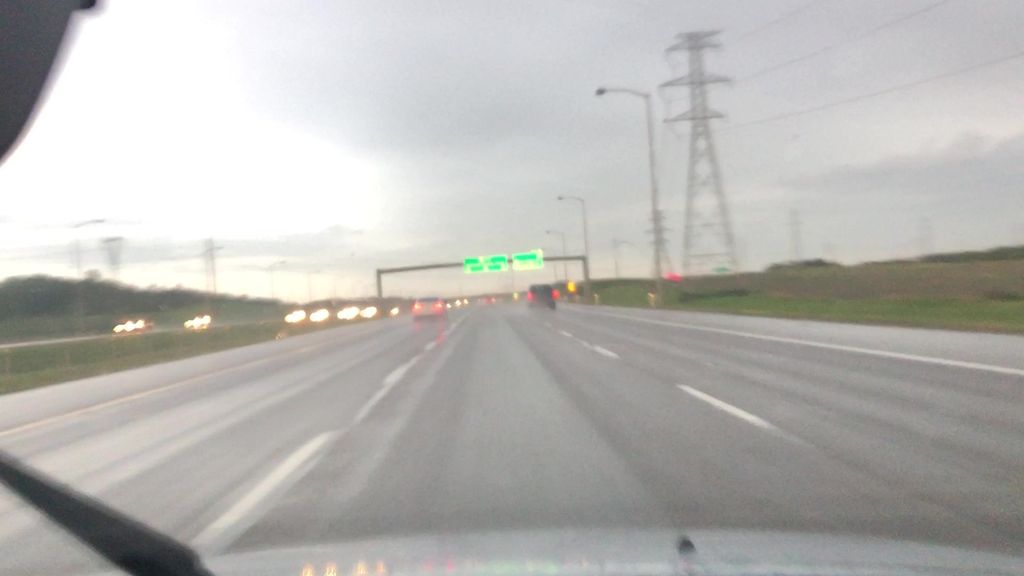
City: edmonton